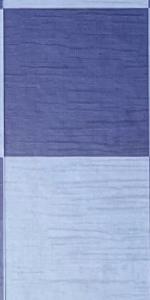
Label: Pawn_Black